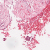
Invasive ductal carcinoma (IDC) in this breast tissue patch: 0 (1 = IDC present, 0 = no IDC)